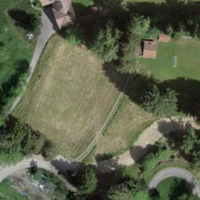
EUNIS habitat code: 44
Species observed at this site:
Caltha palustris